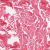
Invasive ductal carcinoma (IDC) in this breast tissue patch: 0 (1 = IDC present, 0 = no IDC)